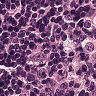
Metastatic tissue present: yes